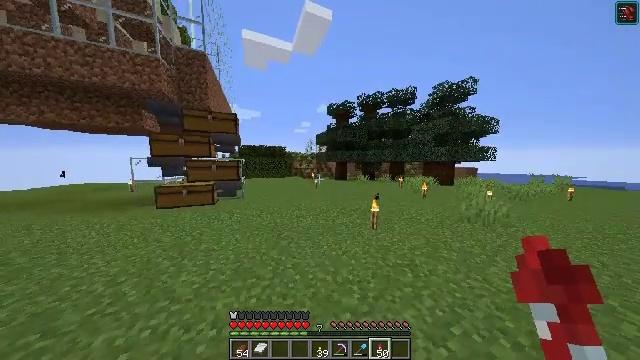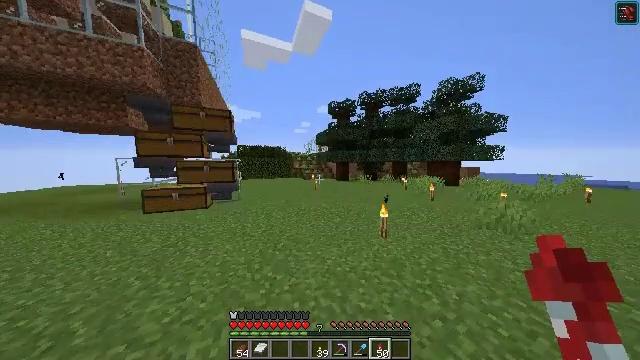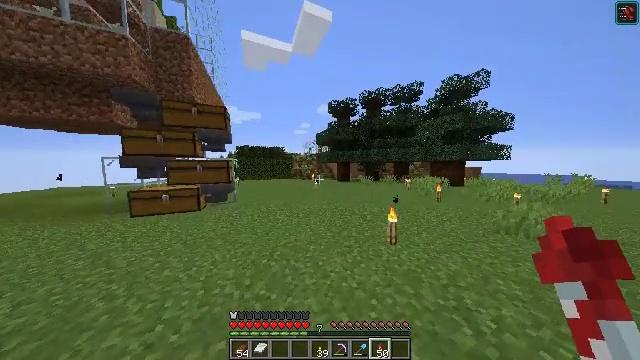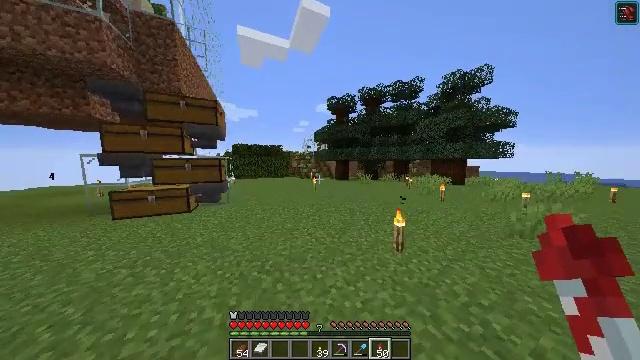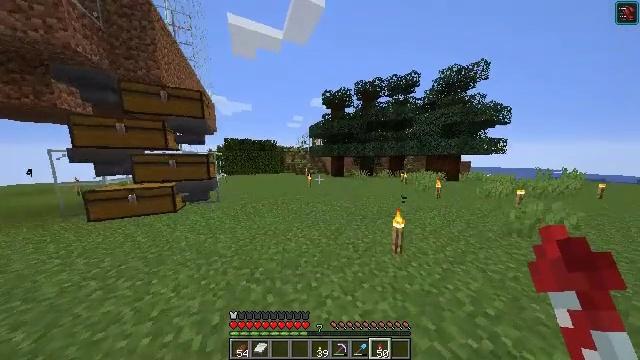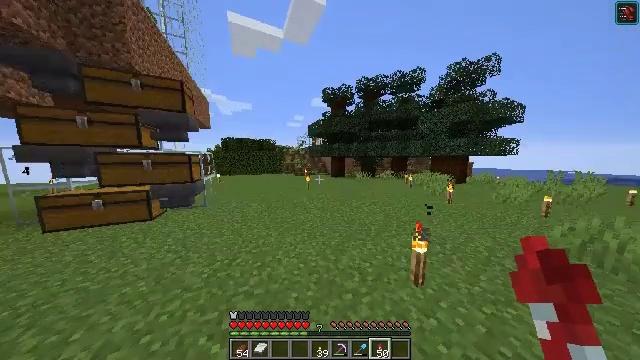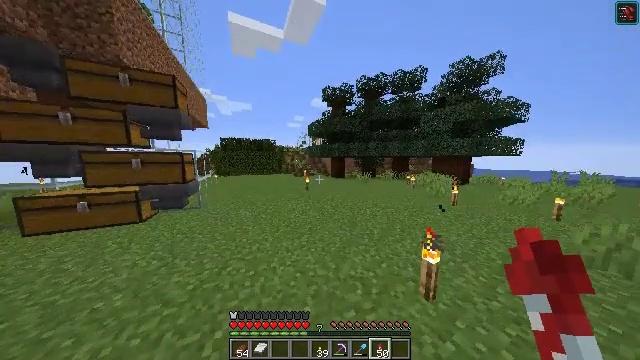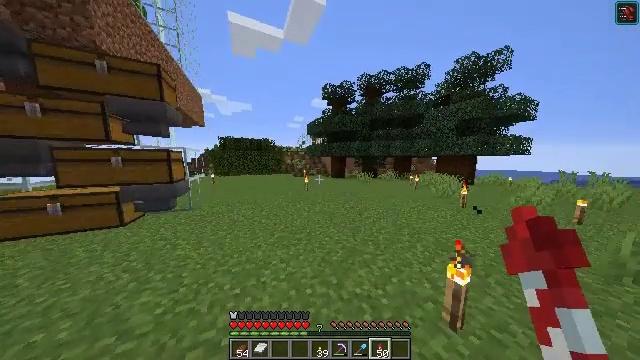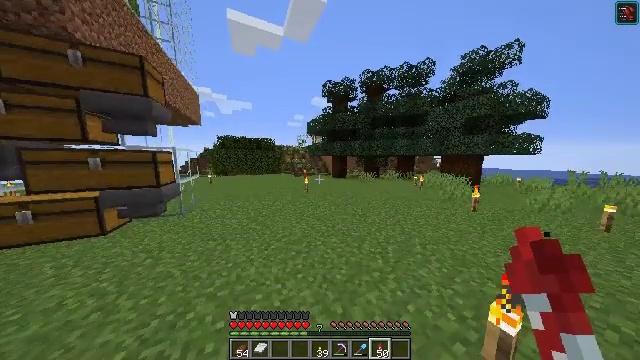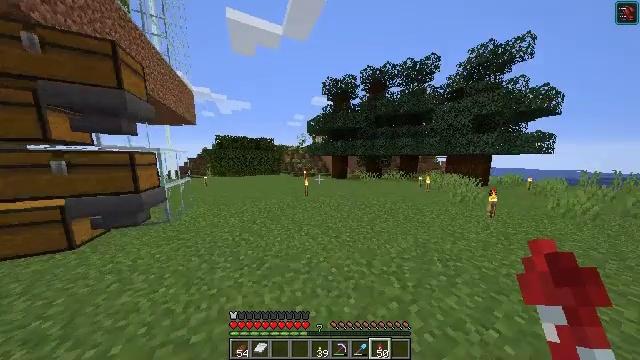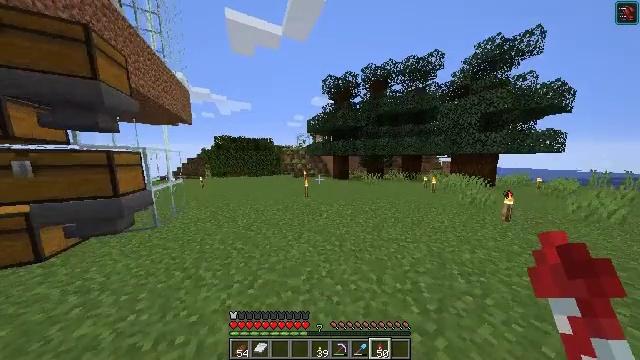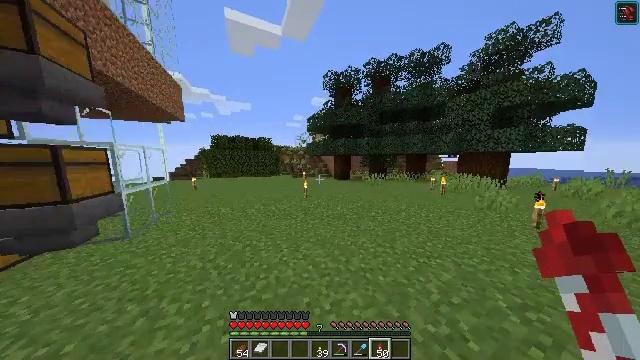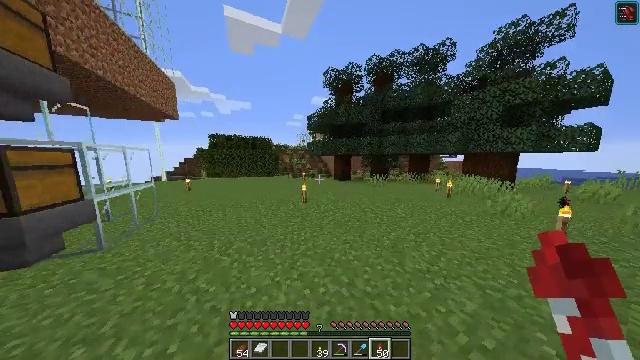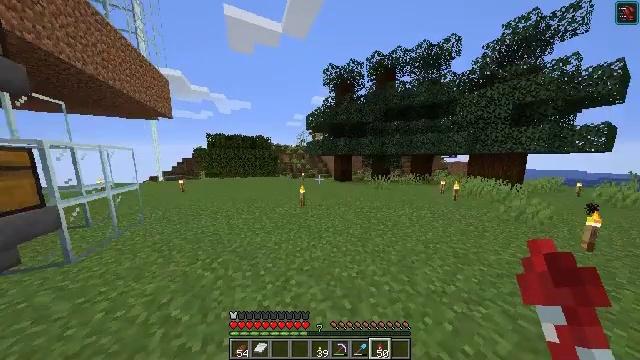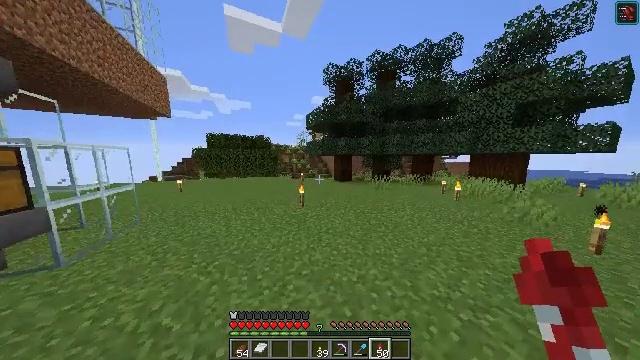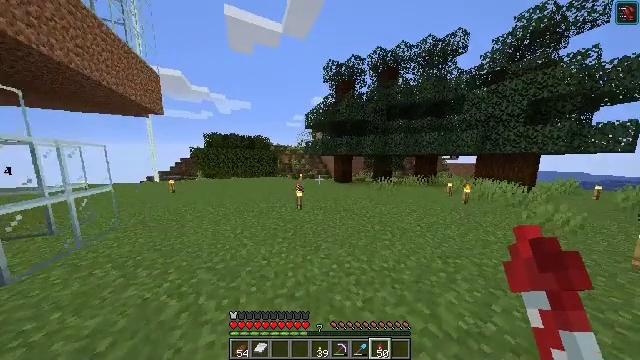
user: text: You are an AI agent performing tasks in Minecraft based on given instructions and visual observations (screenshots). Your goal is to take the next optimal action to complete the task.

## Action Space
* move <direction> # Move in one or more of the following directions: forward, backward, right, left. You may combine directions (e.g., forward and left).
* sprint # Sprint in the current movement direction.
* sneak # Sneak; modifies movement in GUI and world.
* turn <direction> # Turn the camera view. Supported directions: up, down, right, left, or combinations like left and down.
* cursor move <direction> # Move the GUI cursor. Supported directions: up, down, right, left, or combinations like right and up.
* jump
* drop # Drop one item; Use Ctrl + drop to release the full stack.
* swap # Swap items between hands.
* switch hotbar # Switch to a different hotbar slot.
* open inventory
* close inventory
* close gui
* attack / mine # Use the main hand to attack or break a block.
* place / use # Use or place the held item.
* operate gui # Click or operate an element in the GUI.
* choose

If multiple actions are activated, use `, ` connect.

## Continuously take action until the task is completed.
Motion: motion action
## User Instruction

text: Drop a firework rocket.
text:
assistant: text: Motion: move forward
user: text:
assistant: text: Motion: move forward
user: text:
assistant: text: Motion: move forward
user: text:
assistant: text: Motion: move forward, turn right and down
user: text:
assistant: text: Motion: move forward
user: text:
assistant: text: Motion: move forward
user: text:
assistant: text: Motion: move forward
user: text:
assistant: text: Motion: move forward
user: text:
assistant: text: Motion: move forward
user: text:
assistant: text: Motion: move forward
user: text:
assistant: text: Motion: move forward
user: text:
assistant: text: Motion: move forward
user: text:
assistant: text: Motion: move forward
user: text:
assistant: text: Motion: move forward
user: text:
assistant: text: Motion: move forward
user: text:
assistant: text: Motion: move forward
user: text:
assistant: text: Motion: move forward
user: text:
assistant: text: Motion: move forward
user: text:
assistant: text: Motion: move forward
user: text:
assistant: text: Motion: move forward
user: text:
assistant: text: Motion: move forward
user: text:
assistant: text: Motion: move forward
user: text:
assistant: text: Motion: move forward
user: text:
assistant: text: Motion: move forward
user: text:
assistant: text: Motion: move forward
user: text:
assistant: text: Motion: move forward
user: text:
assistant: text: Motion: move forward
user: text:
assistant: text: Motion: move forward
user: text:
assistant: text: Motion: move forward
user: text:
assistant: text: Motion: move forward